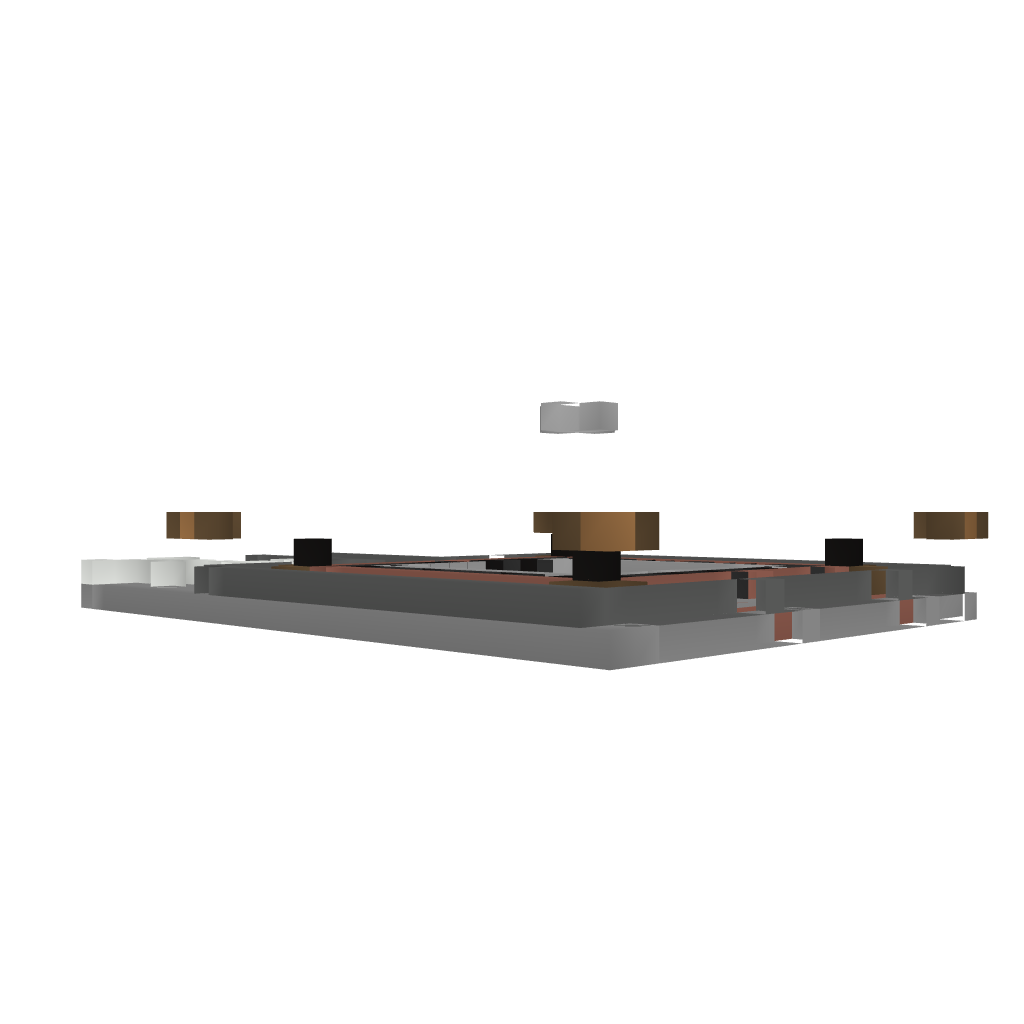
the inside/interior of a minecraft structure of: Small Fountain